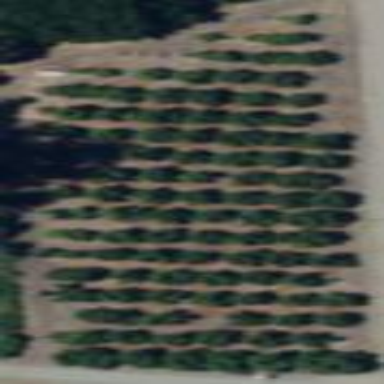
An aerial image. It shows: Orchard.